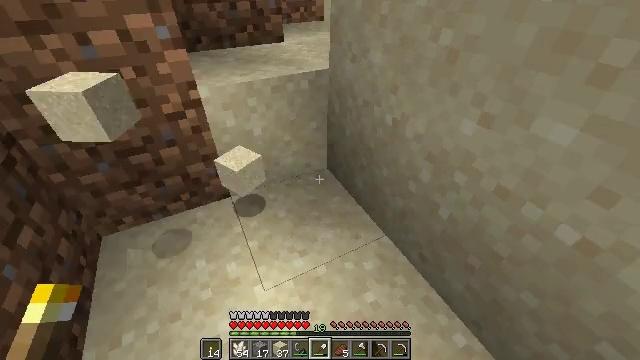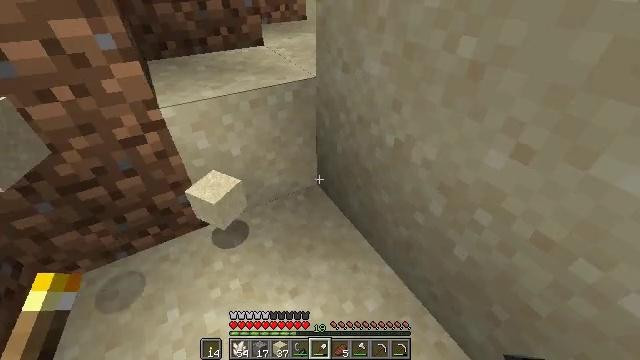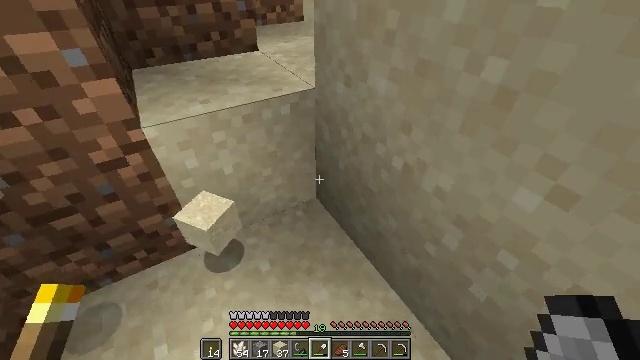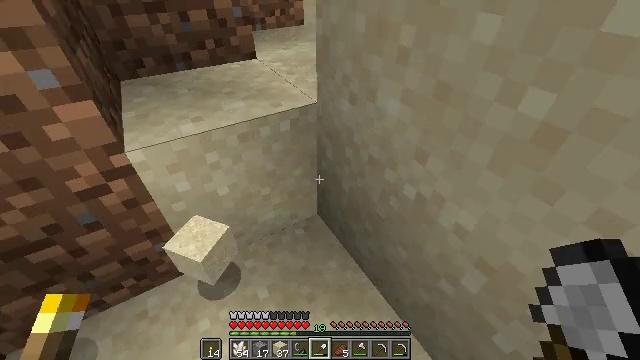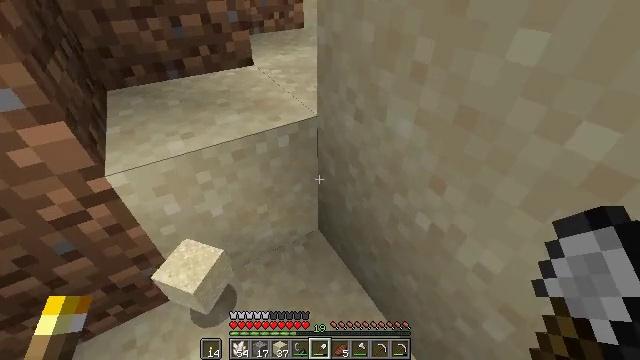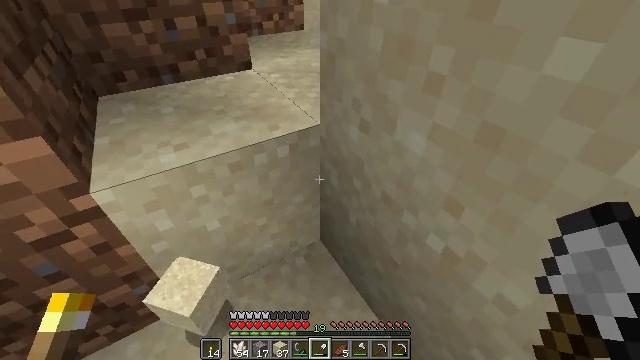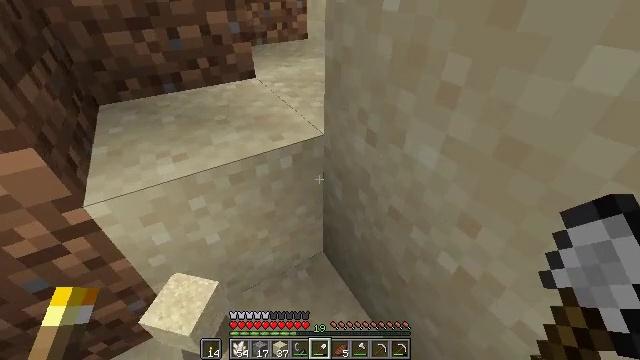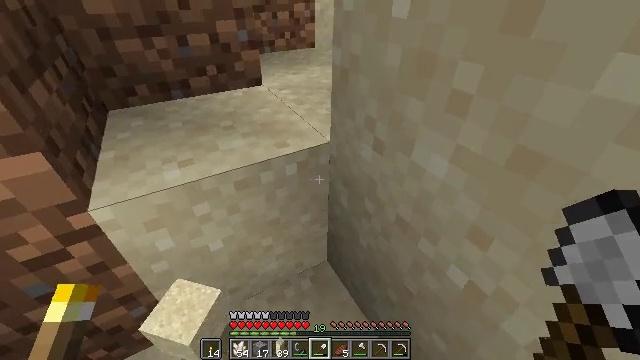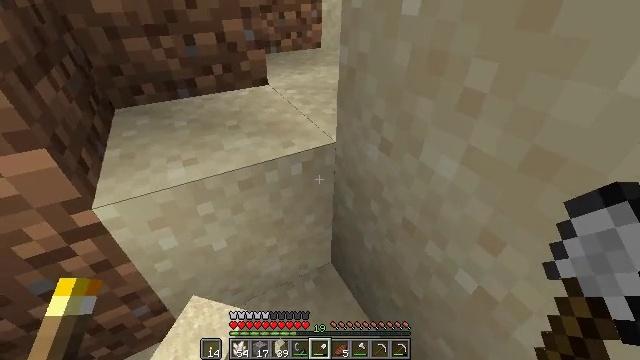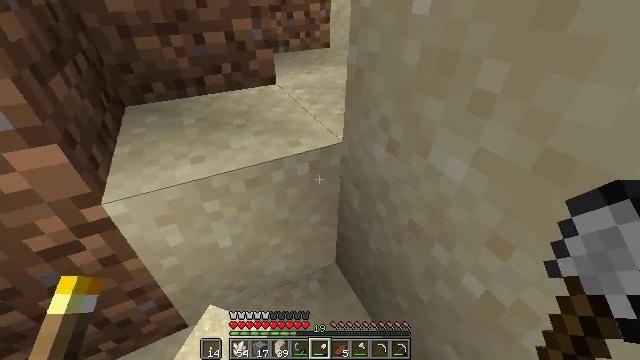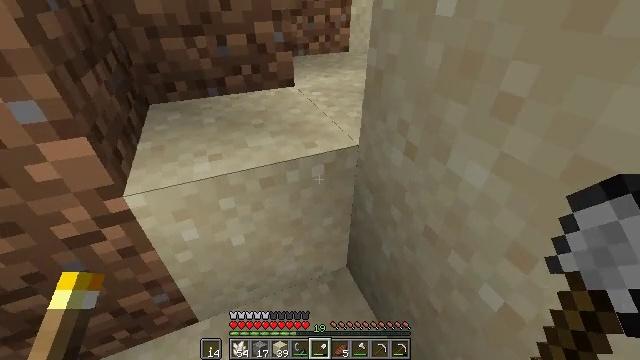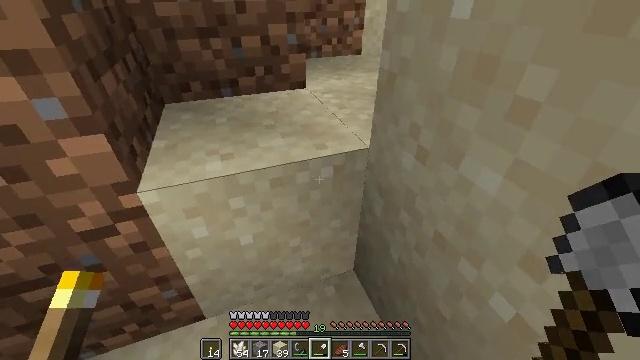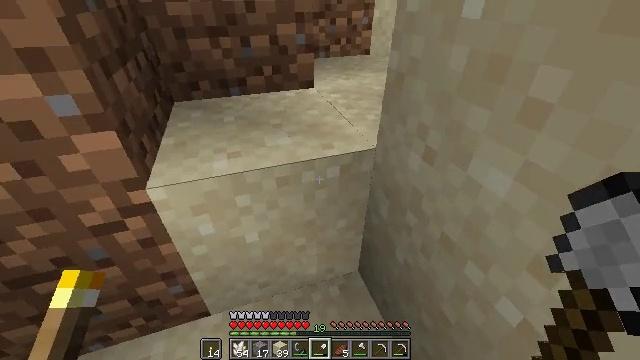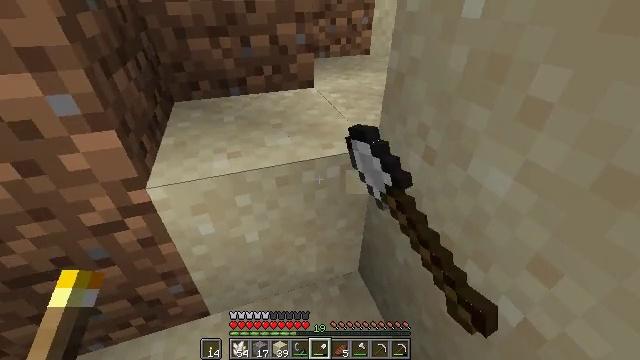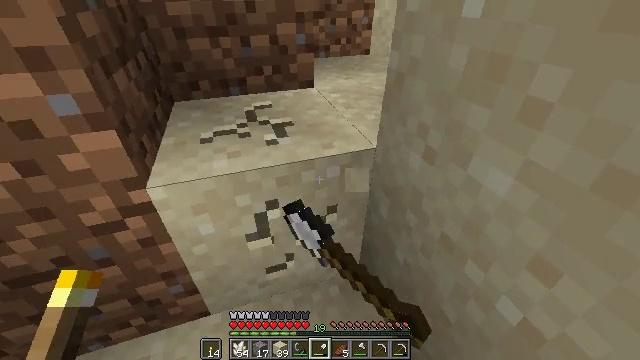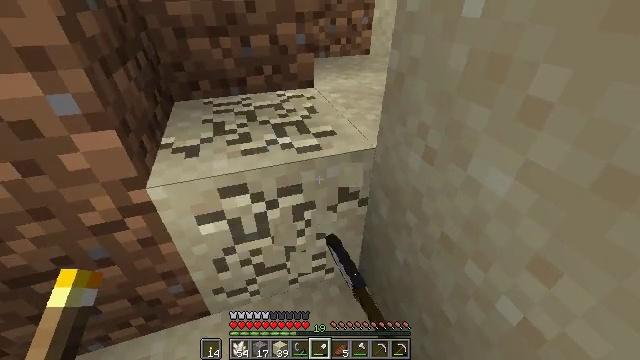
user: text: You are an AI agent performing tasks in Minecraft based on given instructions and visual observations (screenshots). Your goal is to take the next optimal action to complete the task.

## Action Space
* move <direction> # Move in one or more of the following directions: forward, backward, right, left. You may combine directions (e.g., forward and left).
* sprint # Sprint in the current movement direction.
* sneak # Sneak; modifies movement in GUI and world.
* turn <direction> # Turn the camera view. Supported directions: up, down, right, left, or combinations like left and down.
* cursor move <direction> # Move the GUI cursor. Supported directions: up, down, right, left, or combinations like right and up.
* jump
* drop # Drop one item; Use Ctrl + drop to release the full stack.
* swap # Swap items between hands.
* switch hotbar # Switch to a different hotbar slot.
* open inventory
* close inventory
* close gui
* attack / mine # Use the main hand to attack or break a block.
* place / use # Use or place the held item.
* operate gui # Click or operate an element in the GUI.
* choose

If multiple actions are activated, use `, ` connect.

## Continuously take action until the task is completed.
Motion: motion action
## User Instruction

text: Break the sand block.
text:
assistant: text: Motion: move forward, turn right
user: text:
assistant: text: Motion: move forward
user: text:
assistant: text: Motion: move forward
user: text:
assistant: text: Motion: no_op
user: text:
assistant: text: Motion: no_op
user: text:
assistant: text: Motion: turn up
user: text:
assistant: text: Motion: turn left and up
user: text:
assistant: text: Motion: turn left
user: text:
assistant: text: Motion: turn left
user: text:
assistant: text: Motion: turn left
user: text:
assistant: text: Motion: turn left
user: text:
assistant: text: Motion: turn left, attack / mine
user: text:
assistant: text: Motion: attack / mine
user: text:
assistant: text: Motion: attack / mine
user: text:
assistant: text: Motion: attack / mine
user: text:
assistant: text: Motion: move forward, attack / mine
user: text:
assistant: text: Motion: move forward, attack / mine
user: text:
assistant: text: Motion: move forward, attack / mine
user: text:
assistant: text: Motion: move forward, turn right, attack / mine
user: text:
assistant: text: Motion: turn right, attack / mine
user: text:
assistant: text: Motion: turn right and down
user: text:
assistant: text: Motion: no_op
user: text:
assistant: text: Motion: turn right and down
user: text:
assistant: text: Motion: move left, turn right and down
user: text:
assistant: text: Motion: move forward and move left, turn right and down
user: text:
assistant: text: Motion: move forward and move left, turn right and down
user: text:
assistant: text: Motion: move forward and move left, turn right and down
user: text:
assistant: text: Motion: move forward and move left, turn right and down
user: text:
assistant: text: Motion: turn right
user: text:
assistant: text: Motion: attack / mine